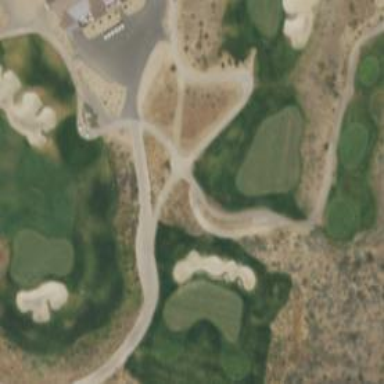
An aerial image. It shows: Rough grassy area used for golf.